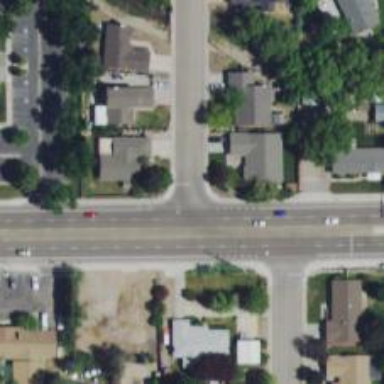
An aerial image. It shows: Unmarked road crossing.